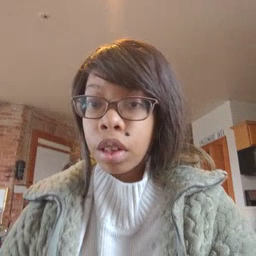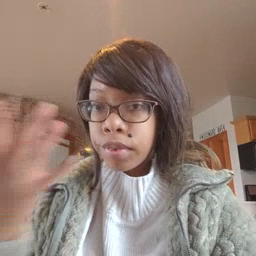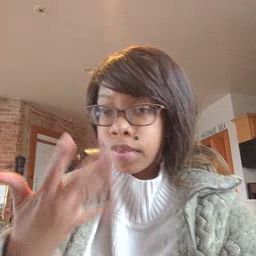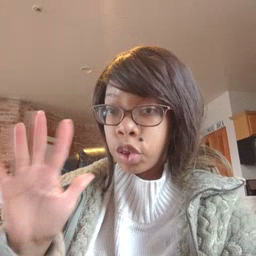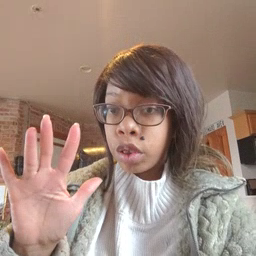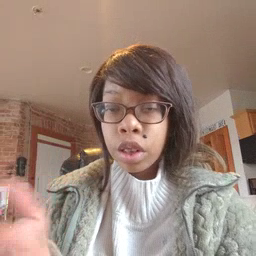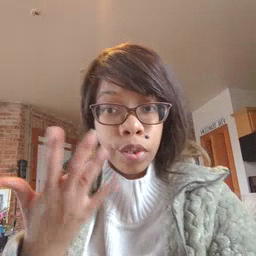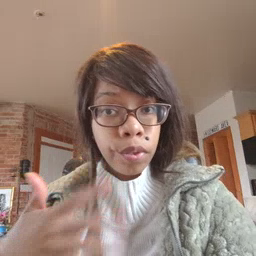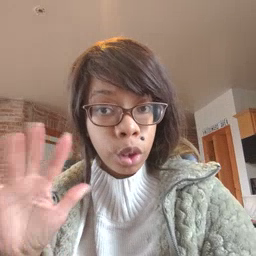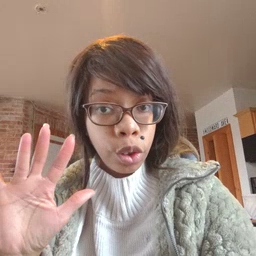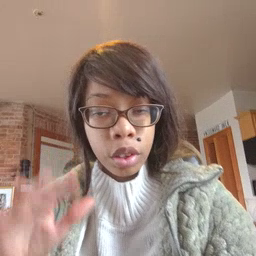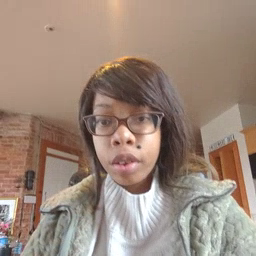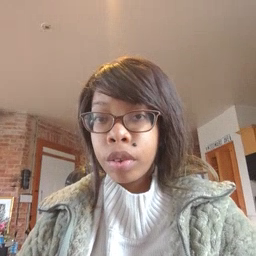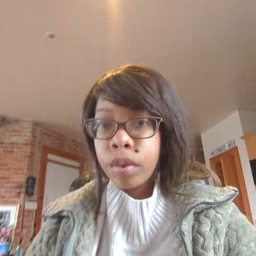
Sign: finish